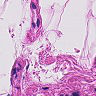
Metastatic tissue present: no